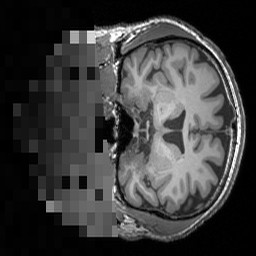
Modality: T1w
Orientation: coronal
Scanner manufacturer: siemens
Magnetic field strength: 3 T
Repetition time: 1.5 s
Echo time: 0.00291 s